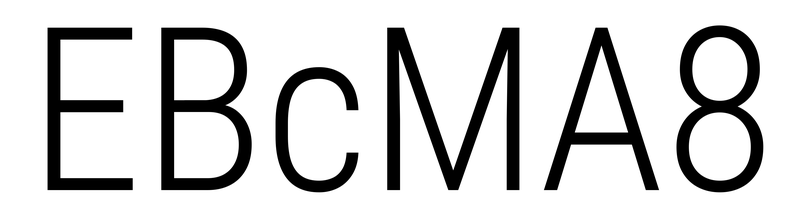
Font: Roboto_Condensed_Light